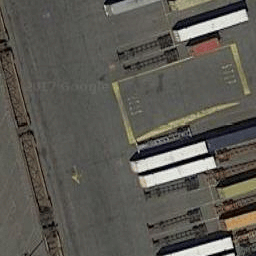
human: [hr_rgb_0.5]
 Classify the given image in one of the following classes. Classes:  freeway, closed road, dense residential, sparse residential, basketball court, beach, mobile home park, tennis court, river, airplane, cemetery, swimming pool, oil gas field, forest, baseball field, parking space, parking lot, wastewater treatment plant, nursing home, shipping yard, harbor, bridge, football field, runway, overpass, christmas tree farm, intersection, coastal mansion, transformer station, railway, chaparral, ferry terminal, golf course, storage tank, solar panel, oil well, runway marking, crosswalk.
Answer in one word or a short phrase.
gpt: shipping yard